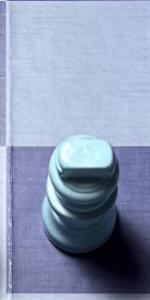
Label: King_White